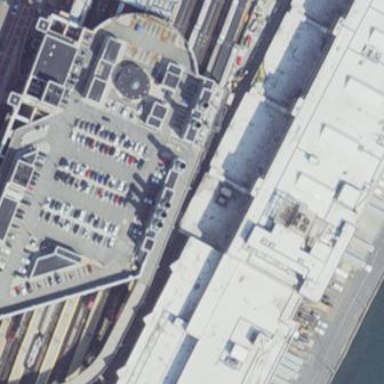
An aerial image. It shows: Building serving as bus station.